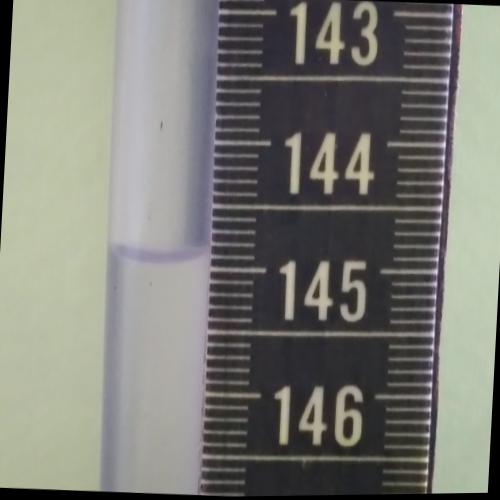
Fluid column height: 144.9 cm